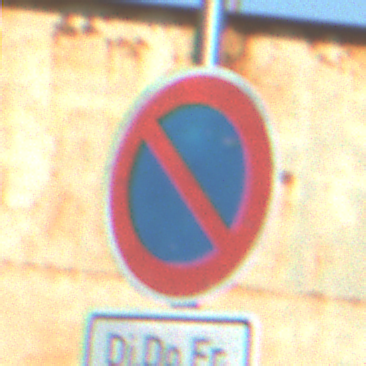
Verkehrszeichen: EingeschraenktesHalteverbot
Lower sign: ZeitangabenMitBeschraenkungAufWochentage3
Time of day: MorningAfternoon
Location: Outdoor (Suburban)
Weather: Clear
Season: NotSpecified
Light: Natural